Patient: sex M, age 43
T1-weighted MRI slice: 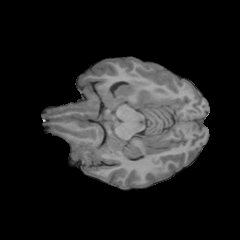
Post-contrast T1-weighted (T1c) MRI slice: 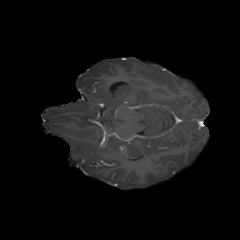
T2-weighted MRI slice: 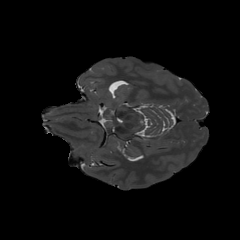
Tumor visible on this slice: no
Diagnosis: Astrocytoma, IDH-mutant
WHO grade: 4